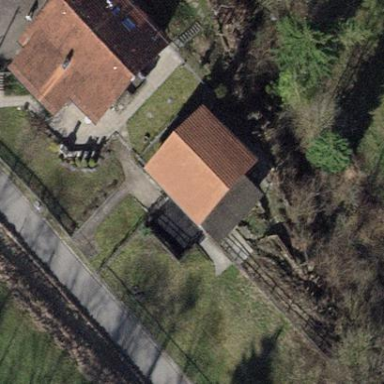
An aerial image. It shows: Shed building.